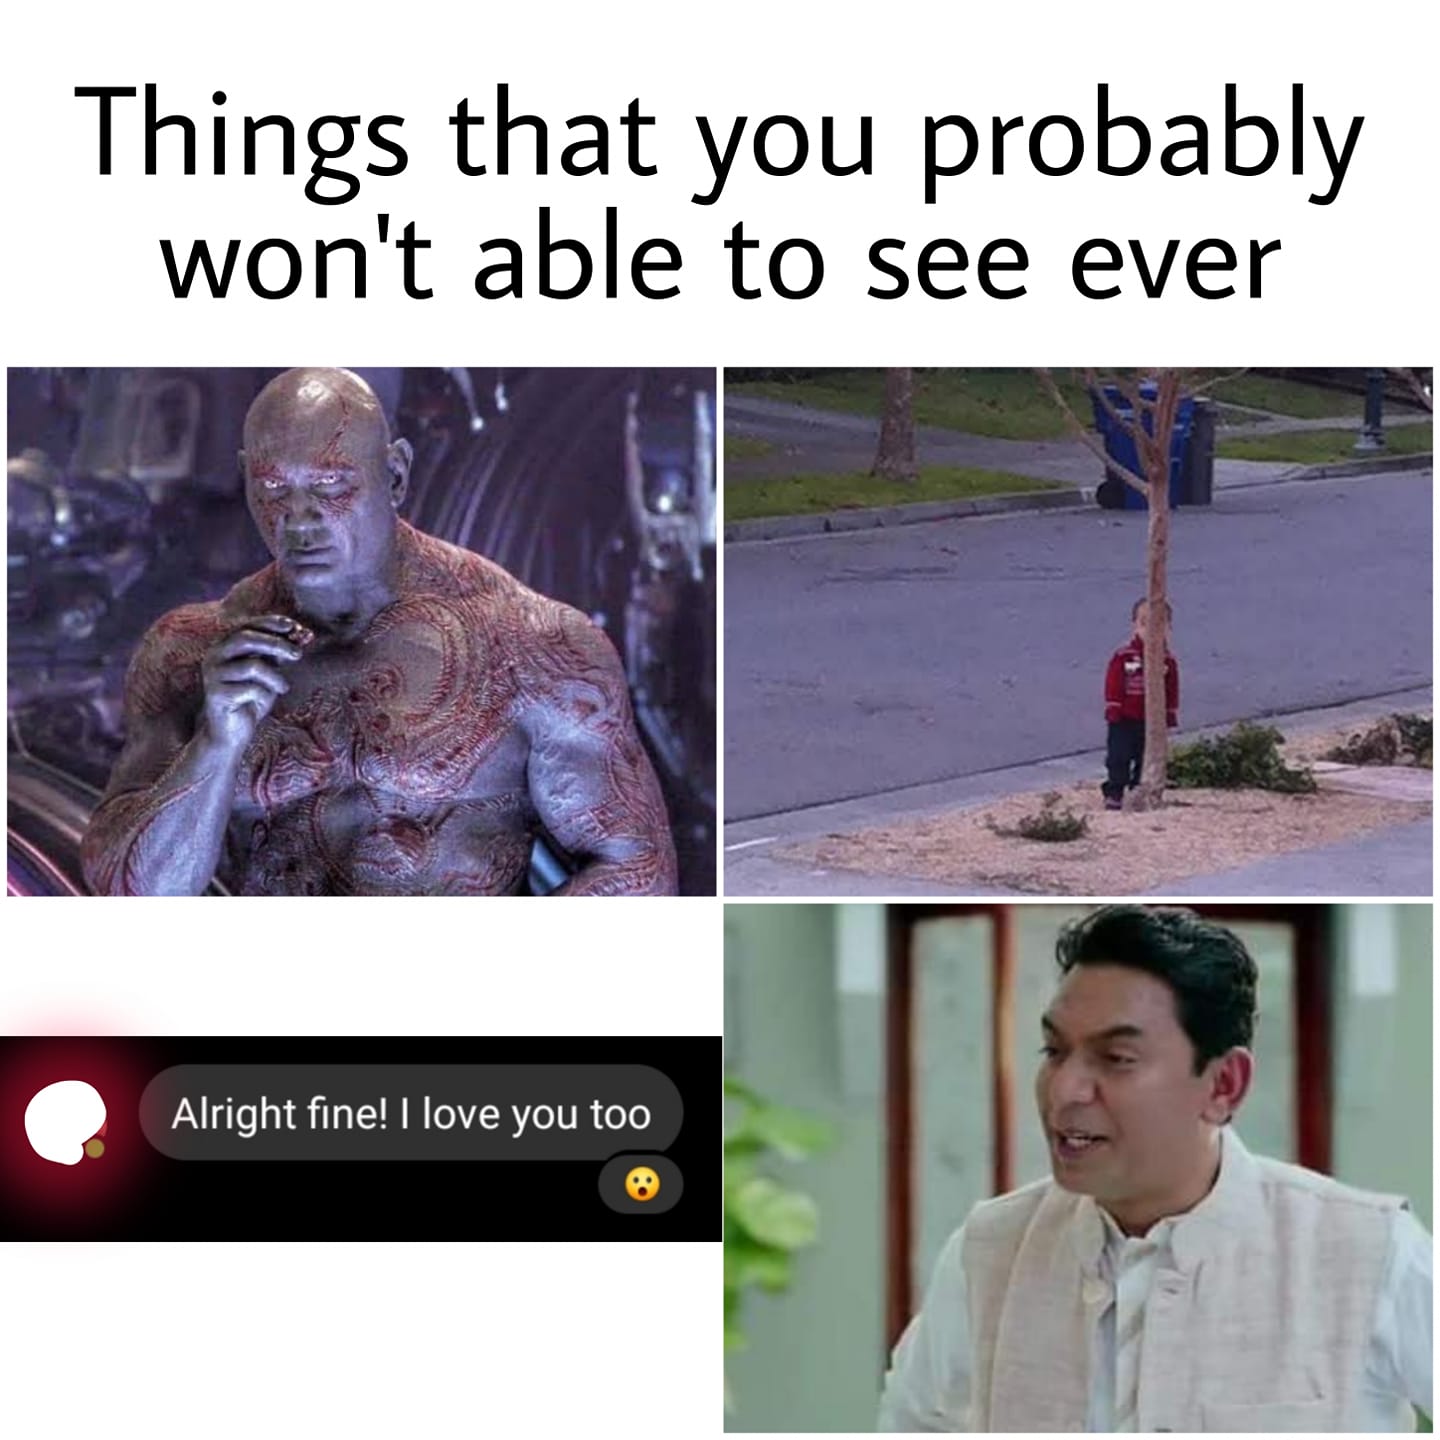
Caption: Things that you probably won't able to see ever      Alright fine ! I love you too
Label: non-hate